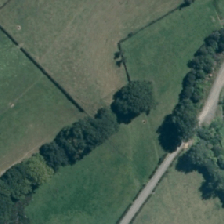
Land cover: manuka_kanuka